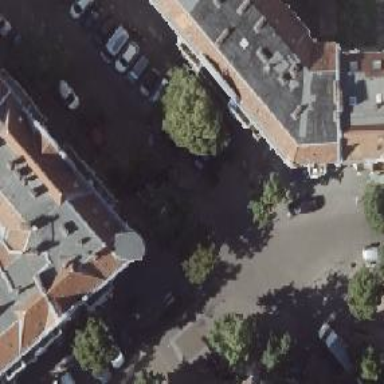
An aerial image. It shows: Living street with street side parking on both sides.